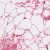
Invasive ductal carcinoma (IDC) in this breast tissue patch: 0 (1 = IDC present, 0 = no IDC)